Field crop: maize
Growth stage: 2
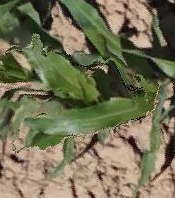
Species: maize